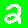
Digit: 2